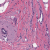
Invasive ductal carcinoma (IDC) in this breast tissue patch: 1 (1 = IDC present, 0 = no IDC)